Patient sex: F
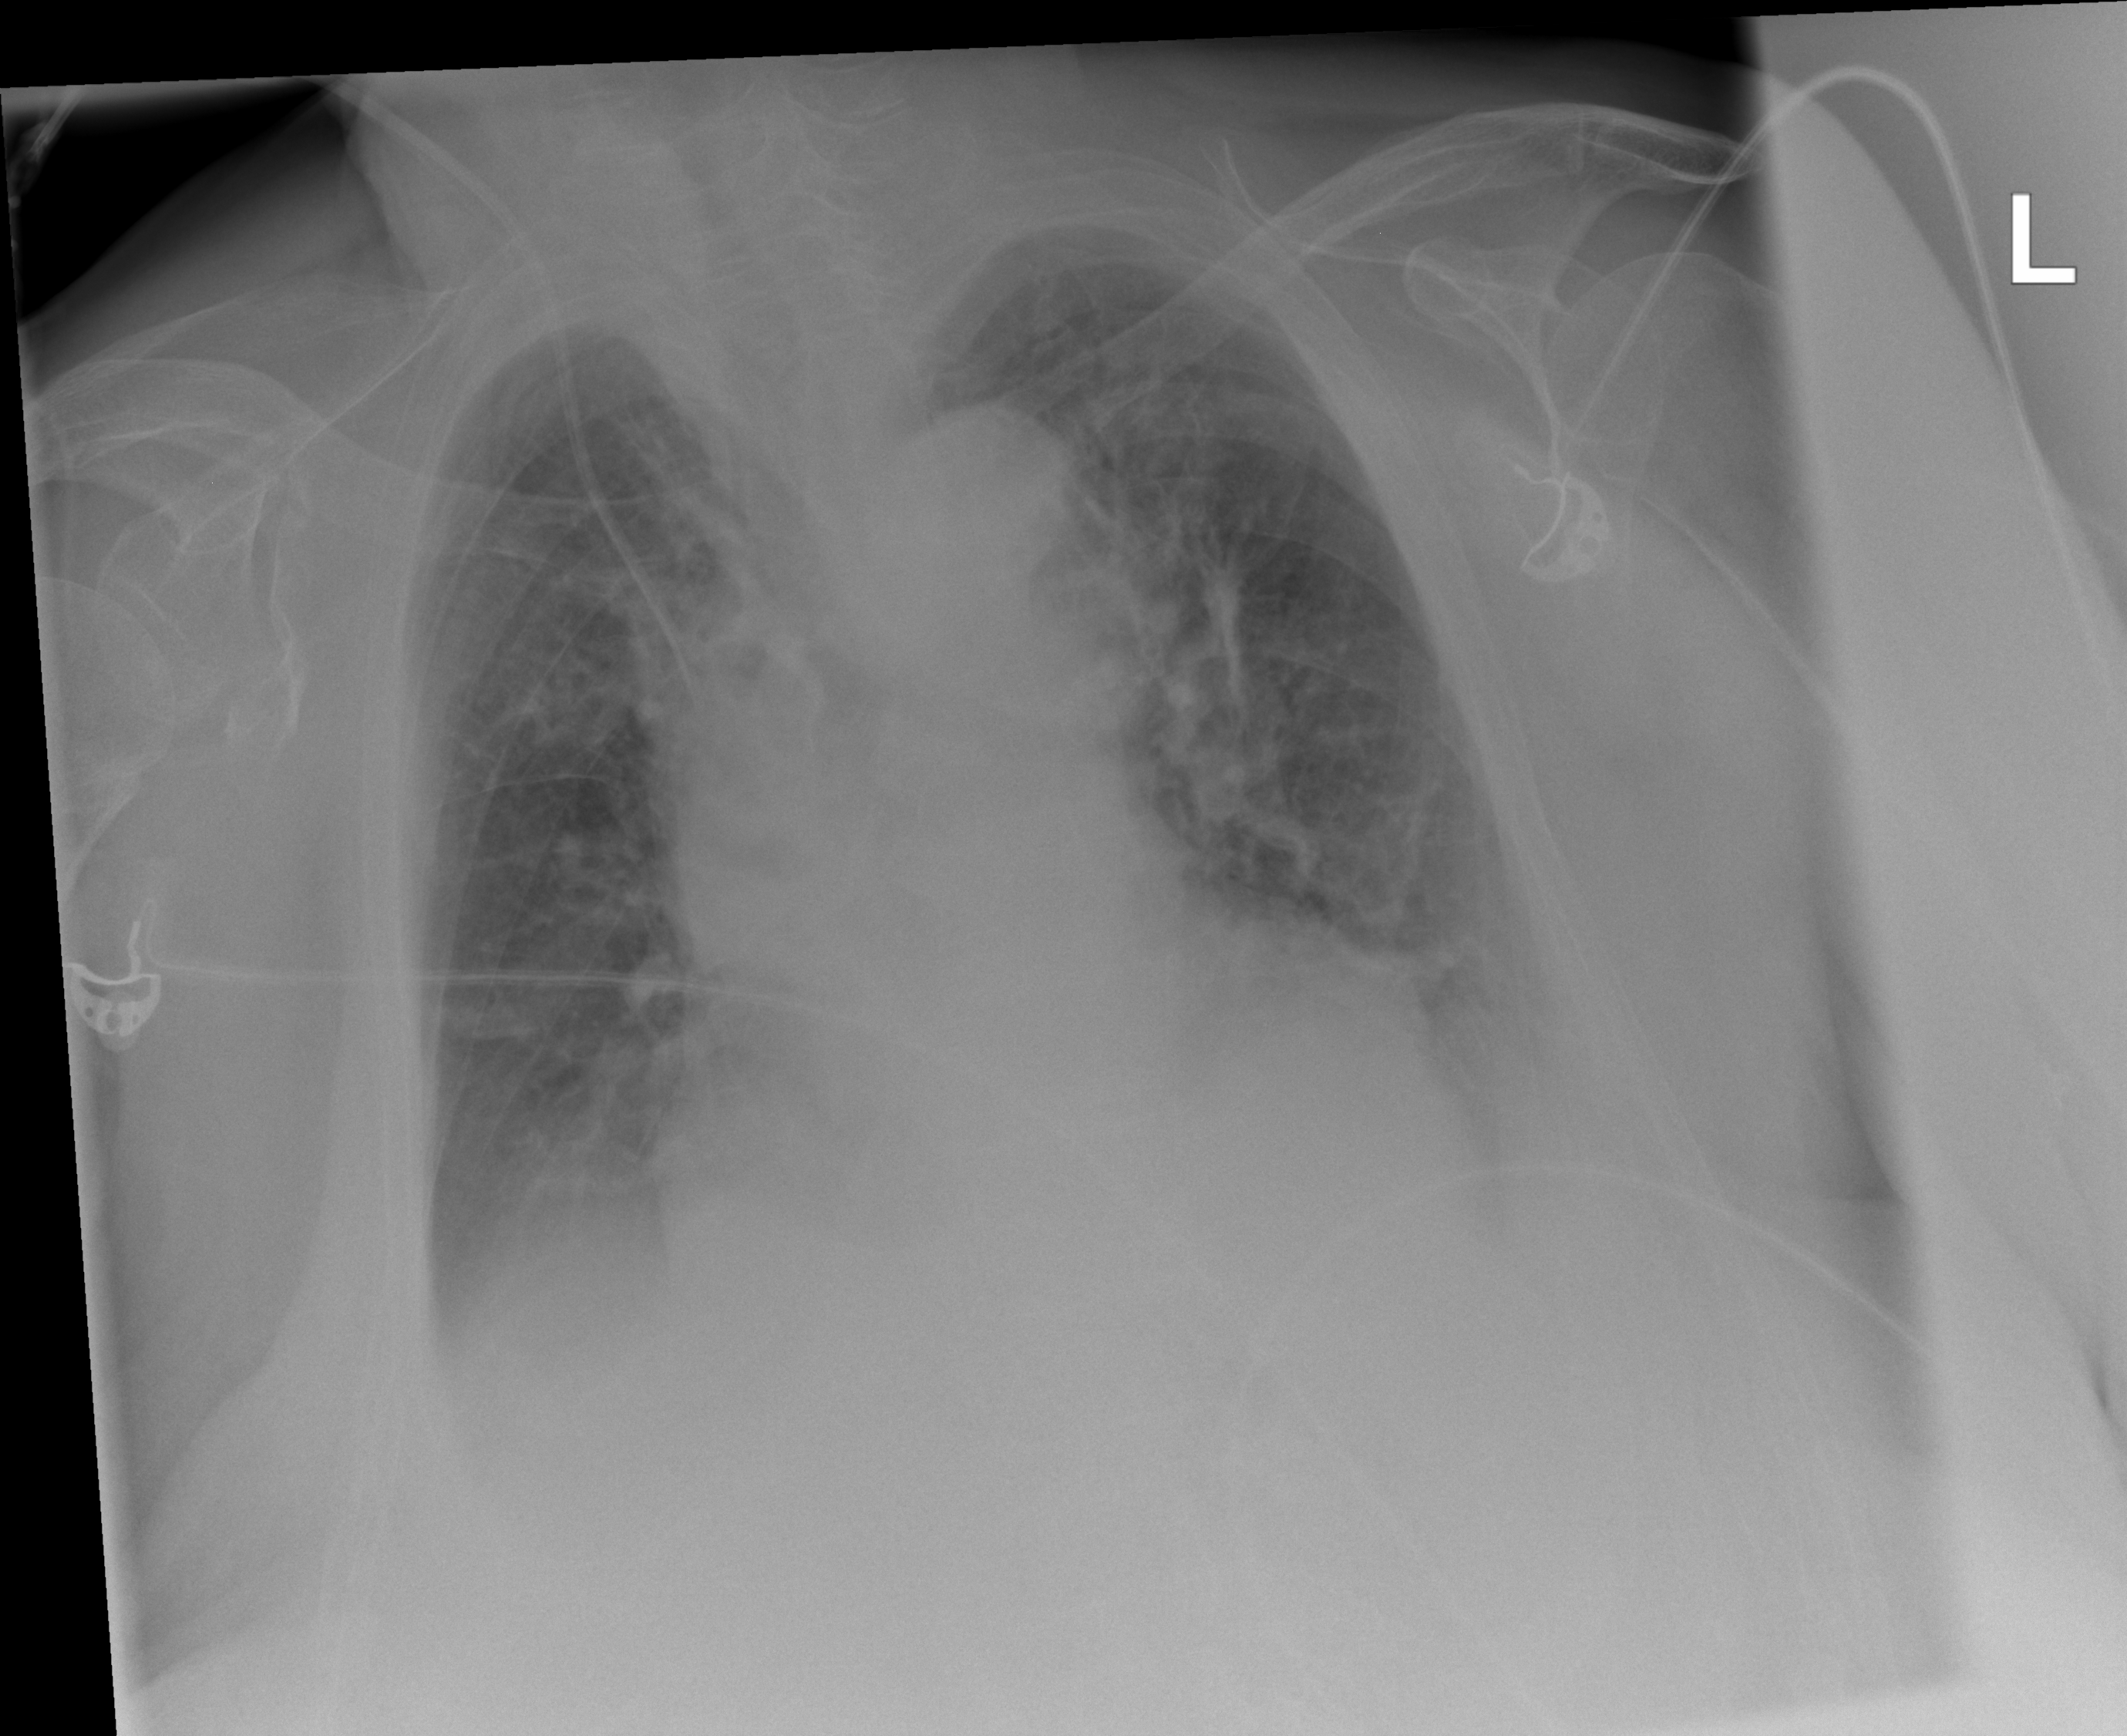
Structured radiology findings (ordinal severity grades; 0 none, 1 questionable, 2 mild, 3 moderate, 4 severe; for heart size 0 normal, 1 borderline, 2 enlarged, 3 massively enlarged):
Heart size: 2
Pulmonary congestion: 2
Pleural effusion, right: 3
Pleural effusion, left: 3
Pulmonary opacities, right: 1
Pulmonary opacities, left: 0
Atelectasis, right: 2
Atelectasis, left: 2